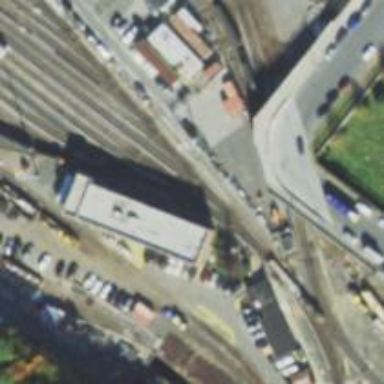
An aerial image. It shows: Yard area used for services next to electrified rail track with overhead electrification.